Question: I have a silly problem that i just cant figure out. when i refresh my login page the password and username appears in the input fields. here is my code:
'''
<?php include_once "includes/scripts.php"; ?>
<?php
session_start();
include_once ("includes/connect.php");
if (isset($_SESSION['logged_in'])) {
header('location: admin_cms.php');
}else{
if (isset($_POST['username'], $_POST['password'])){
$username = $_POST['username'];
$password = md5($_POST['password']);
if (empty($username) or empty($password)){
$error = '<p>NOTE: Fields are blank</p>';
}else{
$query = $pdo->prepare("SELECT * FROM users WHERE user_name = ? AND user_password =?");
$query->bindValue(1, $username);
$query->bindValue(2, $password);
$query->execute();
$num = $query->rowCount();
if ($num == 1){
$_SESSION['logged_in'] = true;
header('location: admin_cms.php');
exit();
}else{
$error = "<p>NOTE: The username or password is incorrect</p>";
}
}
}
?>
<div id="login_container">
<br><img src="images/camelhorst_logo_full.png" style="margin-top:38px;">
<h1>LOGIN<img src="images/three_column_grid_line.png" alt="line"></h1>
<form acton = "admin.php" method="post" autocompleate="off">
<label>Username:</label>
<input type="text" name="username" placeholder="Your Username" required>
<label>Password:</label>
<input type="password" name="password" placeholder="Your Password" required>
<input type="submit" value="Login" name="submit_login">
</form>
<?php if (isset($error))
{echo $error;}?>
<p id="copyright_admin"> ©️ CAMELHORSE CREATIVE STUDIO 2013 </p>
</div><!--login_container-->
<?php } ?>
</body>
</html>
'''
Please can someone help me with this and also if anyone sees a issue that might be a security issue please correct me?

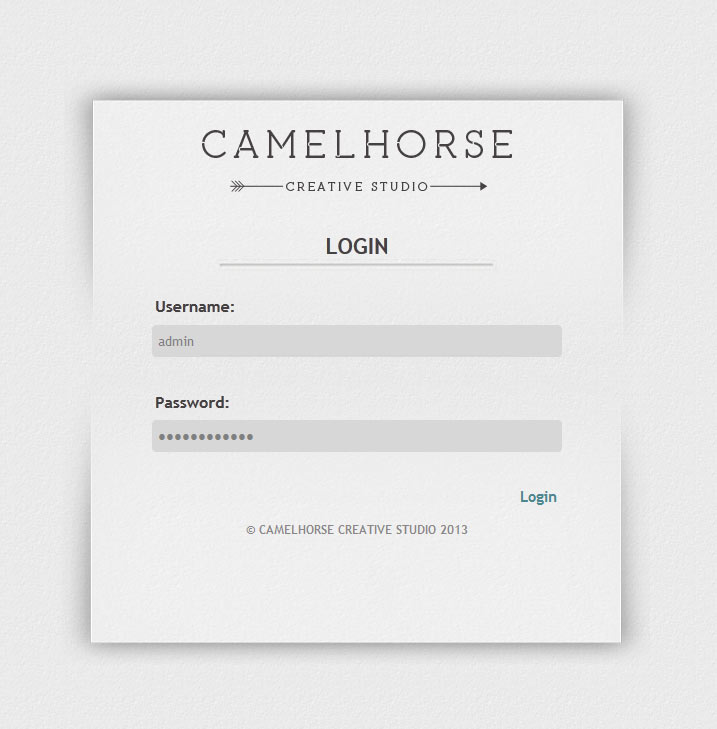
Answer: at the end of the inputs put 'autocomplete="off"'
example
'''
<input type="password" name="password" placeholder="Your Password" required autocomplete="off">
'''
Place Holder may also be filling it so you could remove that
'''
<input type="password" name="password" required autocomplete="off">
'''
You can also put the 'autocomplete="off"' in the form tag